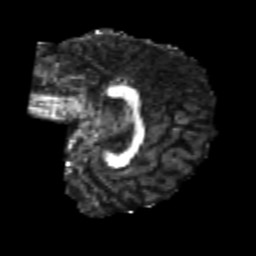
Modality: FA
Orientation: sagittal
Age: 23
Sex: female
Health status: healthy
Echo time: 0.074 s